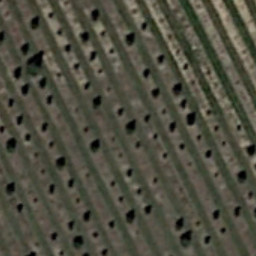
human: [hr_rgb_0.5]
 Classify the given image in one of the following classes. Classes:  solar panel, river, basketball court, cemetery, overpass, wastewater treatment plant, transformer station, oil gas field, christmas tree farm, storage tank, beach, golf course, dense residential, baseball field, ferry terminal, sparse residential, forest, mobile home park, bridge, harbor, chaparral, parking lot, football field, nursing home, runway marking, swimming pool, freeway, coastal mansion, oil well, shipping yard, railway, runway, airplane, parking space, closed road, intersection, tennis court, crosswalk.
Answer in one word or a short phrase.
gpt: christmas tree farm